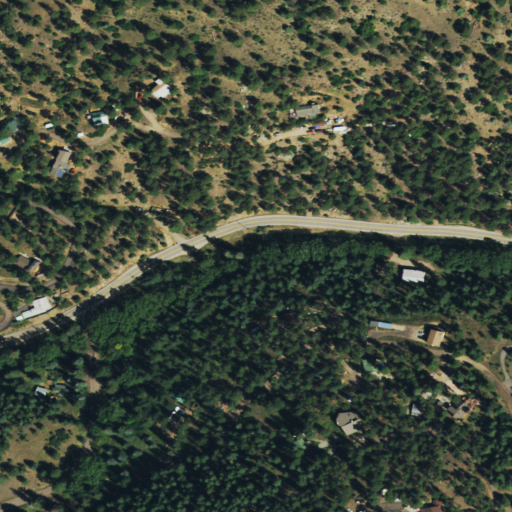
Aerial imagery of valley in Colorado named Giant Gulch containing evergreen forest, open development, low intensity development, and medium intensity development